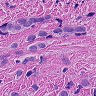
Metastatic tissue present: yes